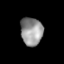
Tissue: lung
Cell type: Epithelial cells
Senescence score: 0.2379
Nuclear area (px): 605
Mean DAPI intensity: 149.213